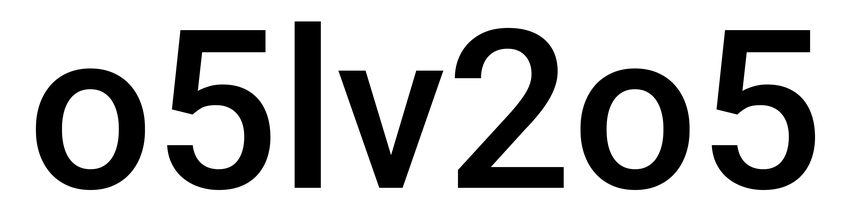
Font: Roboto_Medium